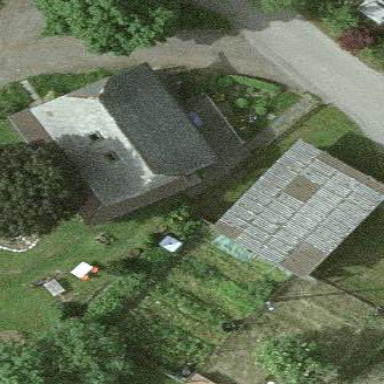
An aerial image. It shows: Barn.